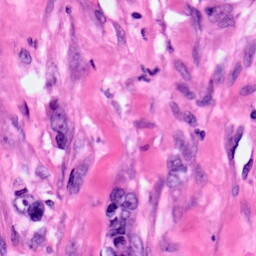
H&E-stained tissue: Pancreatic